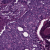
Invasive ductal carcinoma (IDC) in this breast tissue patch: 1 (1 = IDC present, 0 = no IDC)